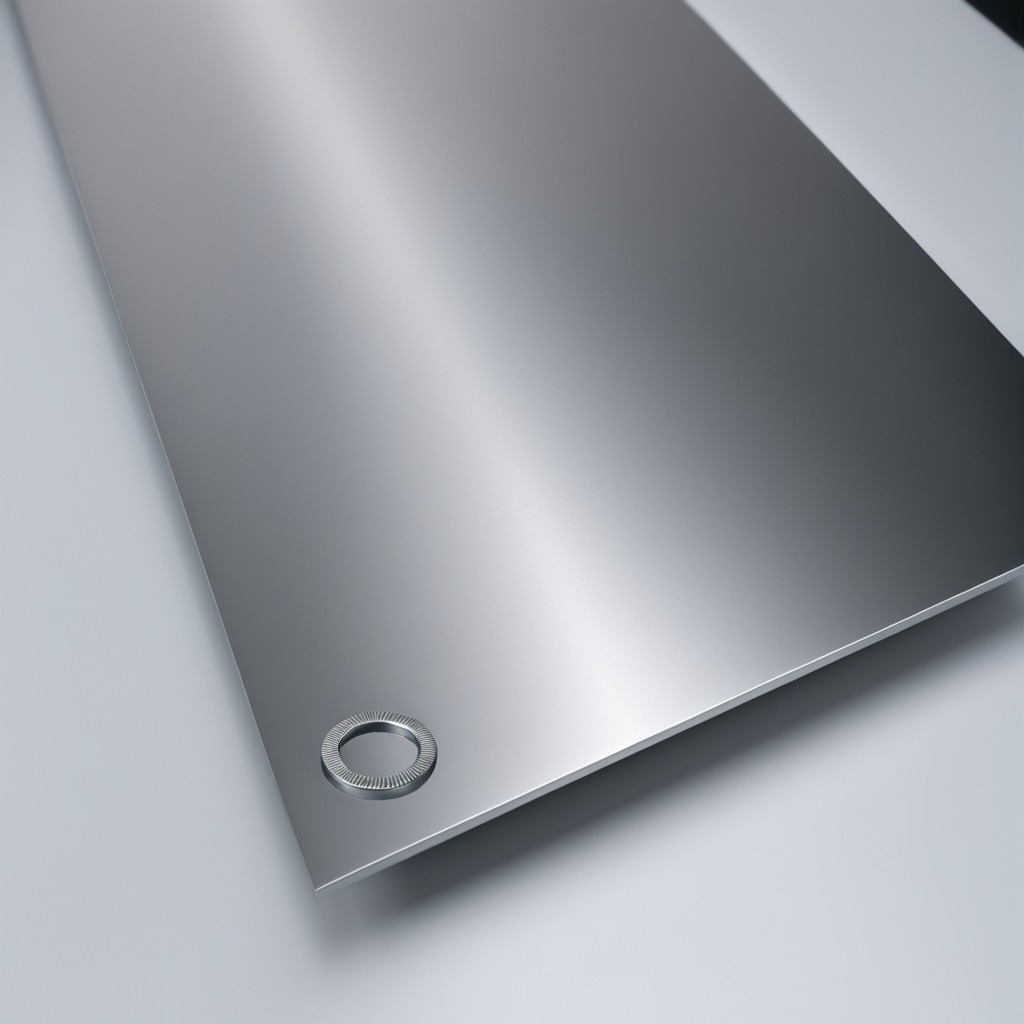
A flat metal washer is lying on the stainless steel table.